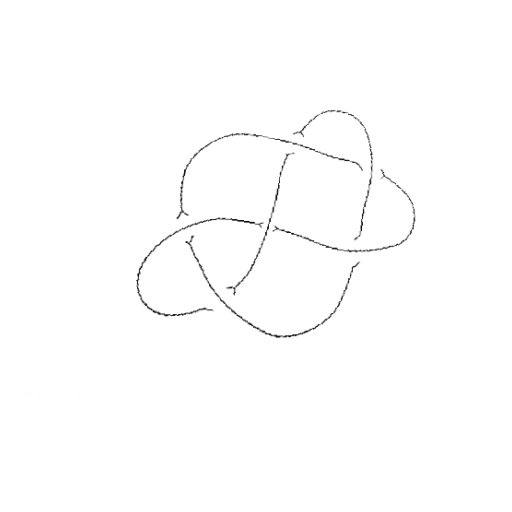
Crossing number: 6